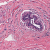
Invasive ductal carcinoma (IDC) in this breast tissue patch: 0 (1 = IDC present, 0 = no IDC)